Interaction volume radius: 10 \u00c5
Interaction volume height: 35 \u00c5
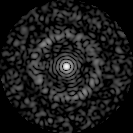
Disorder parameter: 0.8316